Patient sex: F
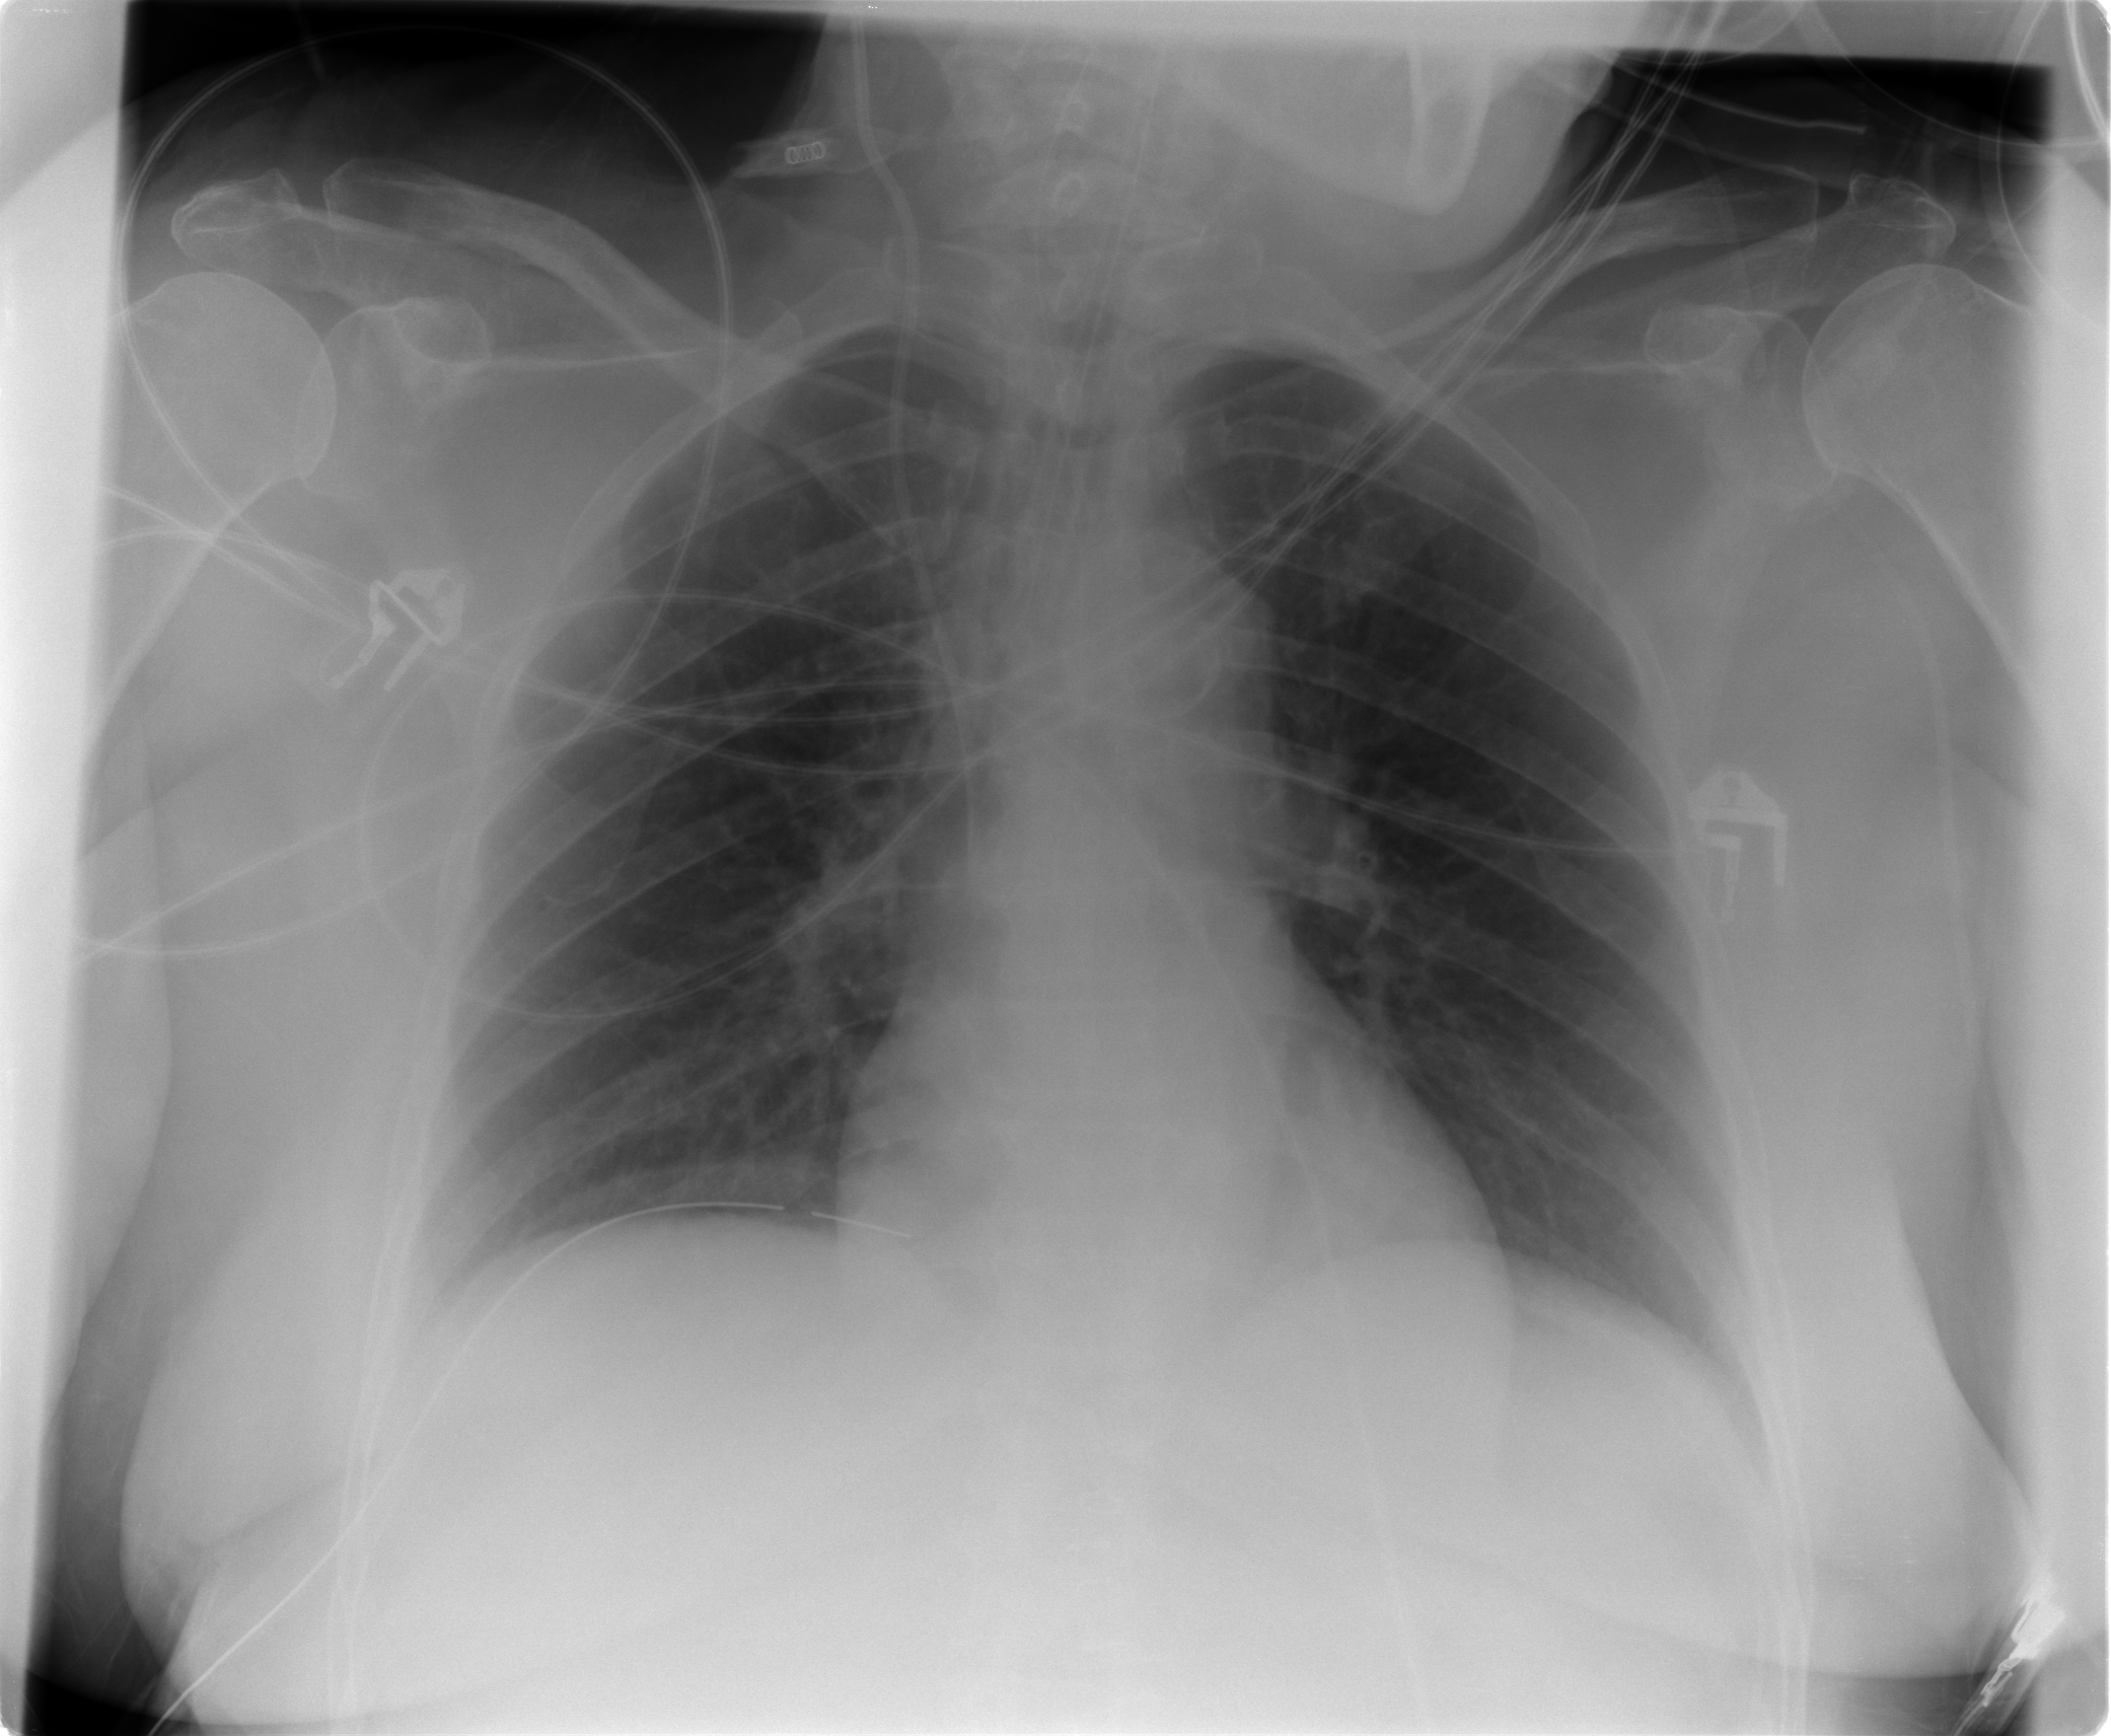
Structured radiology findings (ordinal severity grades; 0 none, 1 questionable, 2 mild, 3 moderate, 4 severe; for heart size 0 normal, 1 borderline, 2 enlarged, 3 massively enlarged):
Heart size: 0
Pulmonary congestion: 0
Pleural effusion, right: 0
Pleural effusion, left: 0
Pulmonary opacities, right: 0
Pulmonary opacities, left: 0
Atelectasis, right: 2
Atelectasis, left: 0